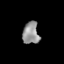
Tissue: prostate
Cell type: T cells
Senescence score: 0.3524
Nuclear area (px): 356
Mean DAPI intensity: 147.559